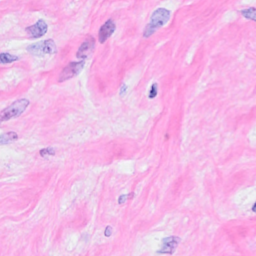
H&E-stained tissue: Breast